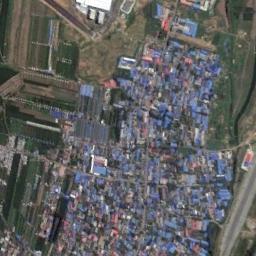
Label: industrial_area